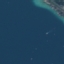
Label: SeaLake